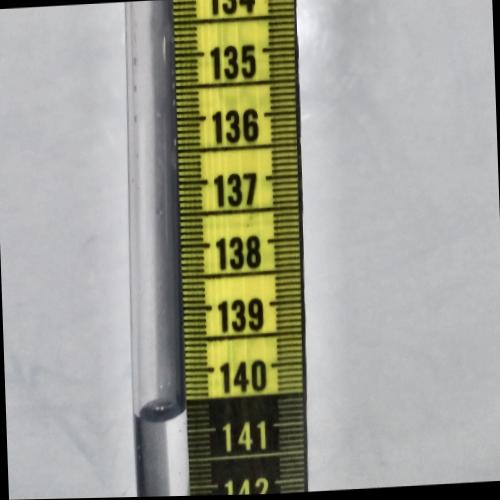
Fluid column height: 140.7 cm